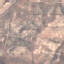
Label: PermanentCrop